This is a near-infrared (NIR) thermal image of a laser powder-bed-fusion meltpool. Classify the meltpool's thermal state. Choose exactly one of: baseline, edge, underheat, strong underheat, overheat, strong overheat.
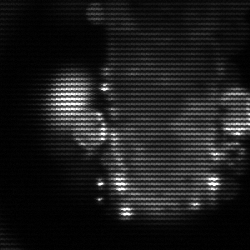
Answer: strong underheat